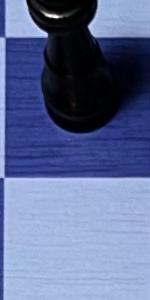
Label: Empty